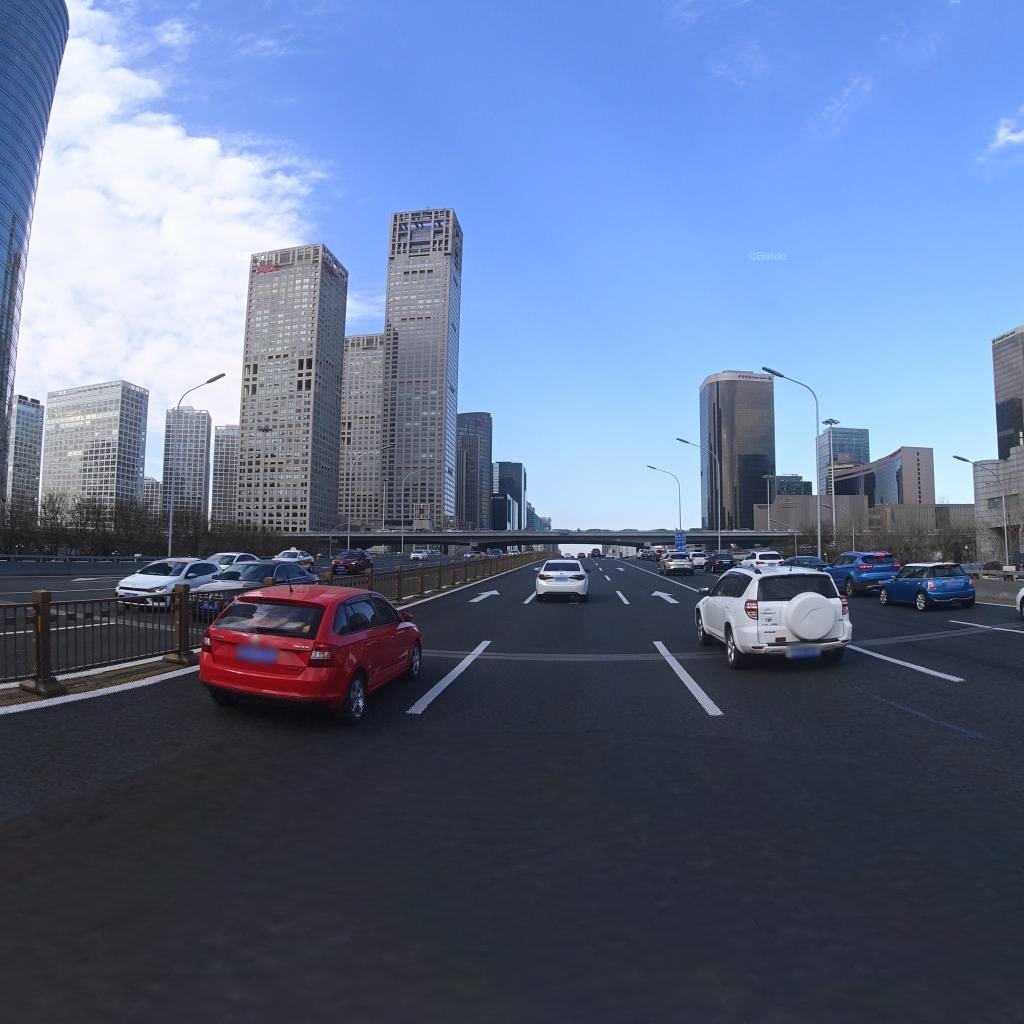
Region: Chaoyang
Road damage annotations: longitudinal patch